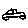
Label: car